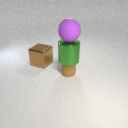
small brown rubber cylinder below large green metal cylinder